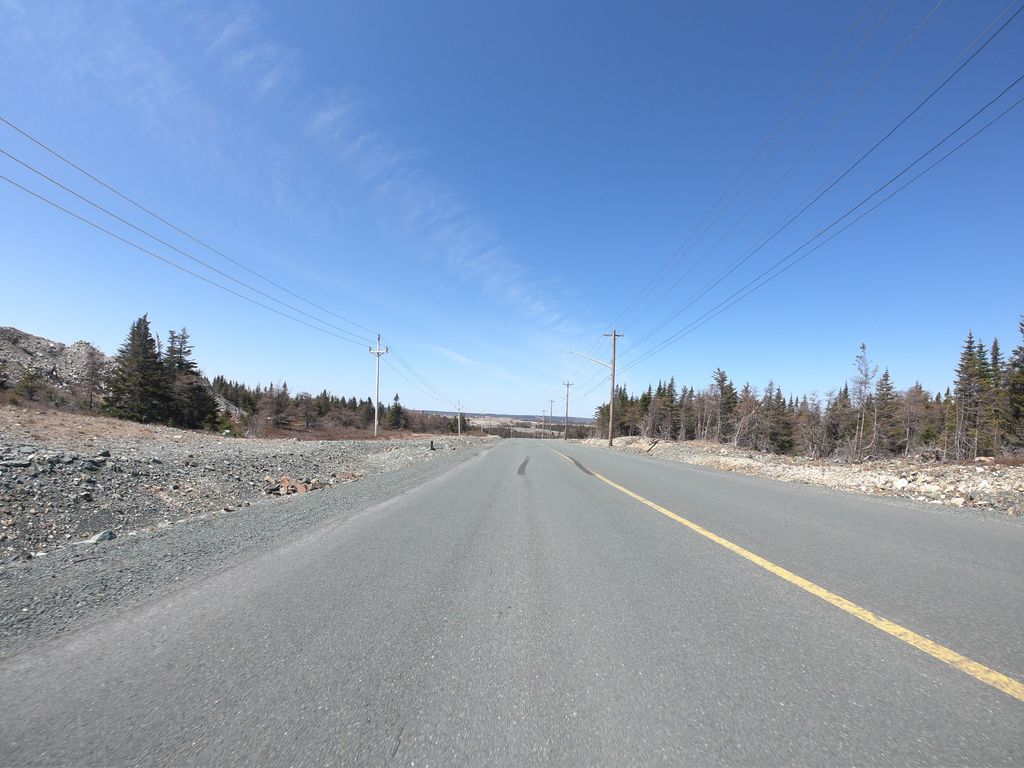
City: st_johns